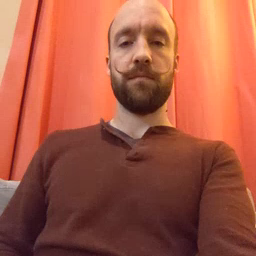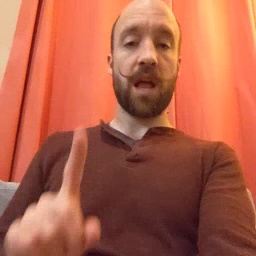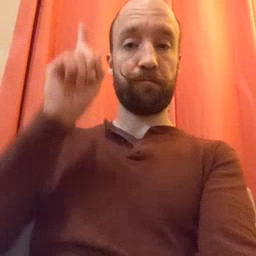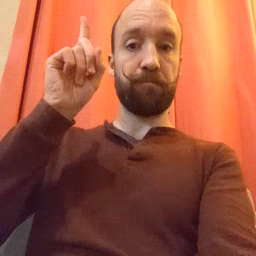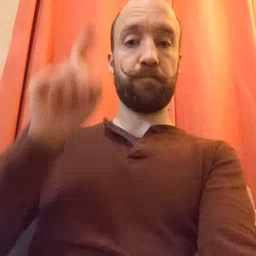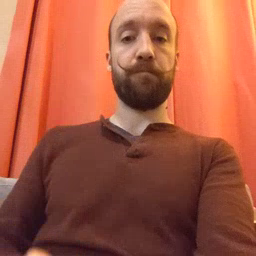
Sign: up